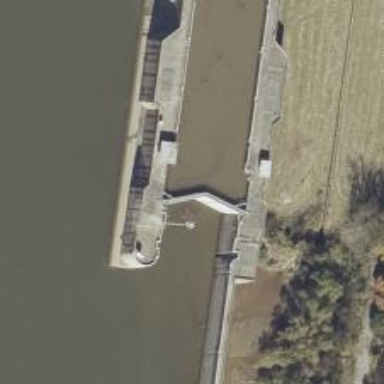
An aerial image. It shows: Lock gate on waterway.